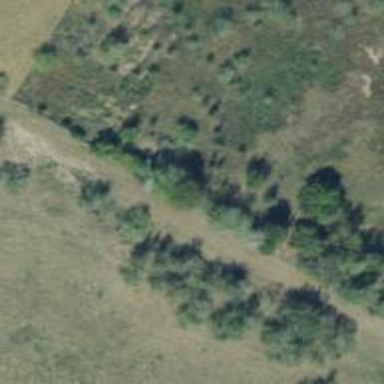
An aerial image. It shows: Abandoned railway.